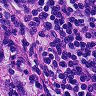
Metastatic tissue present: no